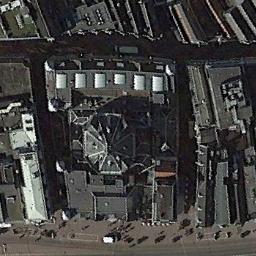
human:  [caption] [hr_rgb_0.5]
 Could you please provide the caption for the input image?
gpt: The church is surrounded by some buildings with a road passed by .

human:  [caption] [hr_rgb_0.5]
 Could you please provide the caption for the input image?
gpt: The church with an octagon tower is surrounded by other buildings .

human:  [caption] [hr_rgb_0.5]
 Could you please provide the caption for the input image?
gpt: A dark gray roof with a domed church on the main house, Surrounded by buildings, Roads and cars .

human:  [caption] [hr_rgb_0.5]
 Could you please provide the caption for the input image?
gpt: This is a church, Next to a highway .

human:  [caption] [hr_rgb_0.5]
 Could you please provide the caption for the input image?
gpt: A church with a gray octangle roof beside some gray buildings by the roadside .